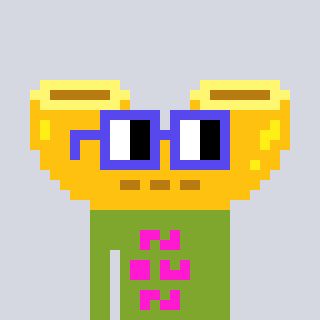
a pixel art character with square blue glasses, a macaroni-shaped head and a slimegreen-colored body on a cool background